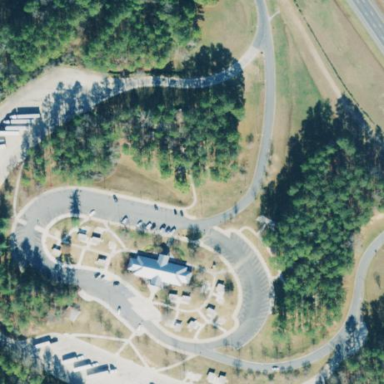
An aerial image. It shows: Rest area on the road.